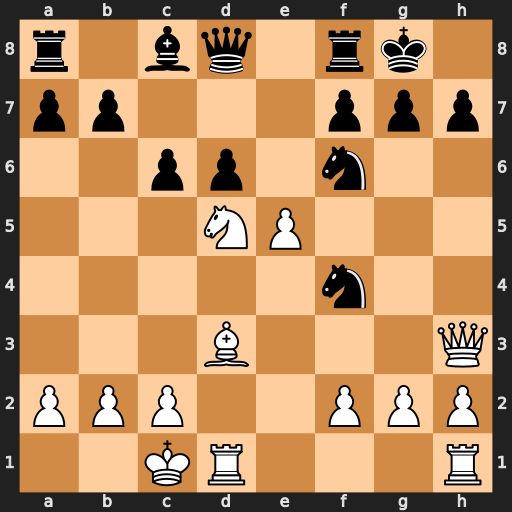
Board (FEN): r1bq1rk1/pp3ppp/2pp1n2/3NP3/5n2/3B3Q/PPP2PPP/2KR3R
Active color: w
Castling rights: -
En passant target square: -
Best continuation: Nxf6+ Kh8 Qxh7#